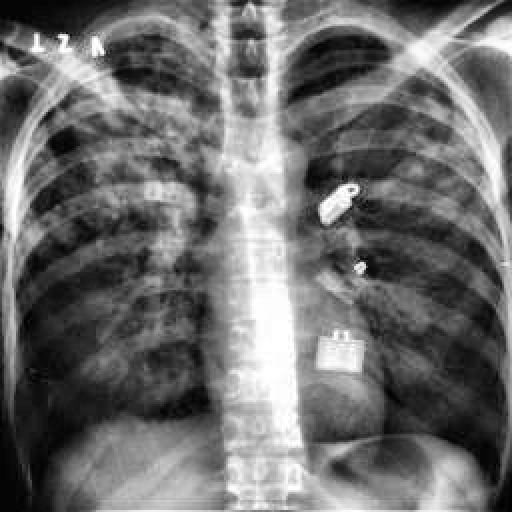
Finding: TUBERCULOSIS